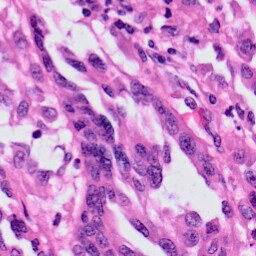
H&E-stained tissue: Skin